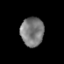
Tissue: prostate
Cell type: T cells
Senescence score: 0.3392
Nuclear area (px): 658
Mean DAPI intensity: 123.12